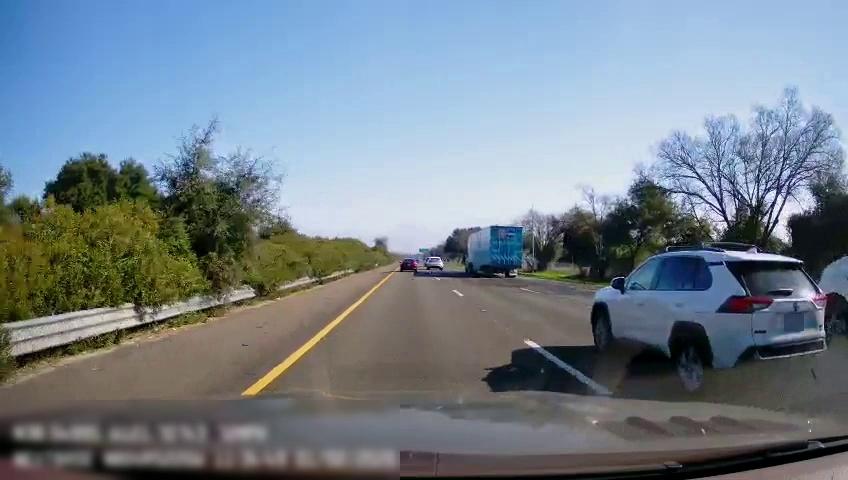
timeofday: Day
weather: Sunny
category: Drivable Space
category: Vehicles | SUV
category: Vehicles | Truck
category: Vehicles | Truck
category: Vehicles | Car
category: Vehicles | SUV
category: Lanes | Current Lane
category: Lanes | Current Lane
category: Lanes | Alternate Lane